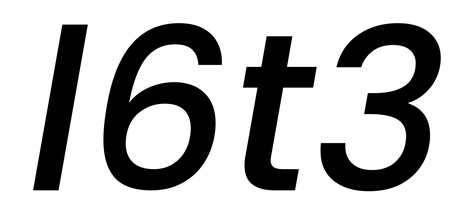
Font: Poppins-MediumItalic